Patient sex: M
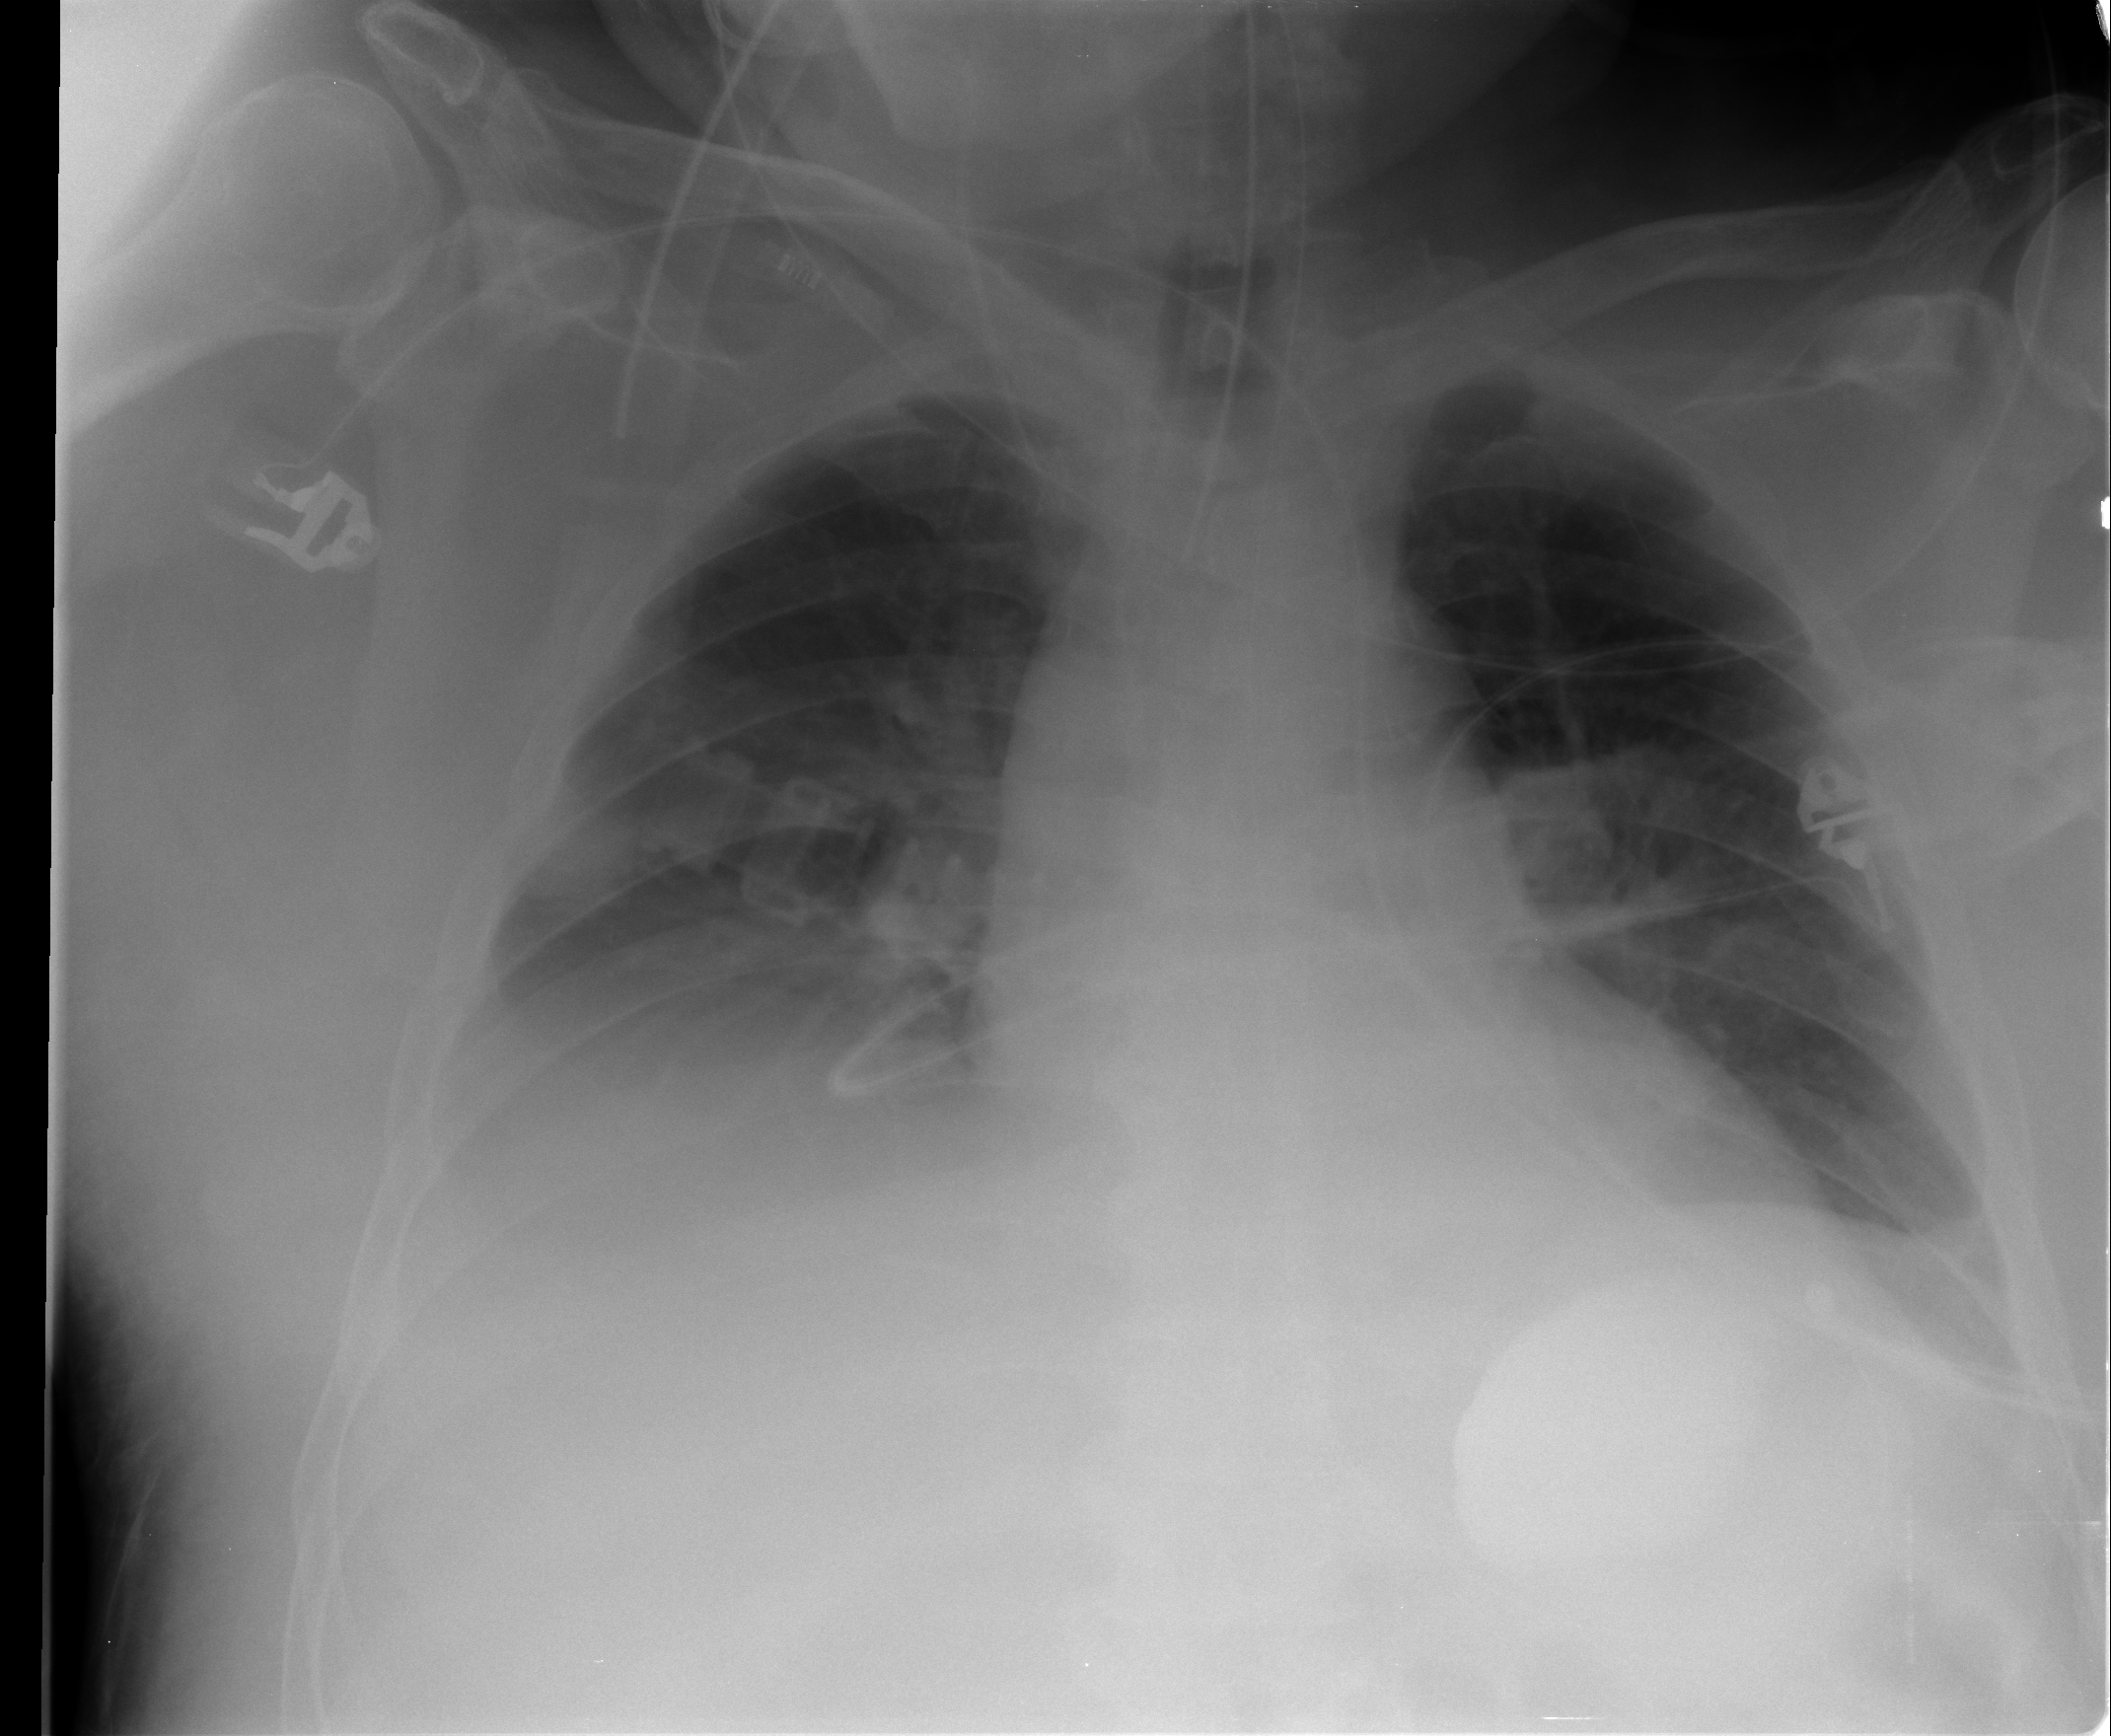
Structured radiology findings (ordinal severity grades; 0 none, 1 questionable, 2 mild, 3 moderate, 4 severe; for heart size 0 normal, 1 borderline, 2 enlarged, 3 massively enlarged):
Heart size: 0
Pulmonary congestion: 0
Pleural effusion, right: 2
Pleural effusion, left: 1
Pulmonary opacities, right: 0
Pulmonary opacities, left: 0
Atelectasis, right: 2
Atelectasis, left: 2